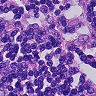
Metastatic tissue present: no